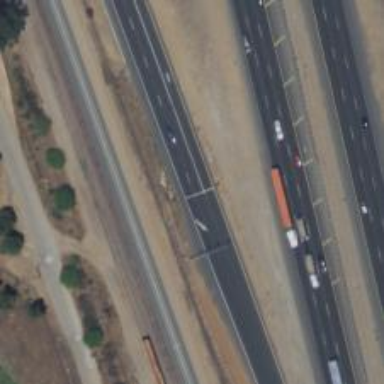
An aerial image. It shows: Motorway link.